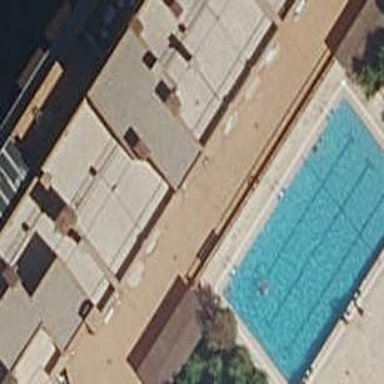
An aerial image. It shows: Swimming pool located in leisure land.